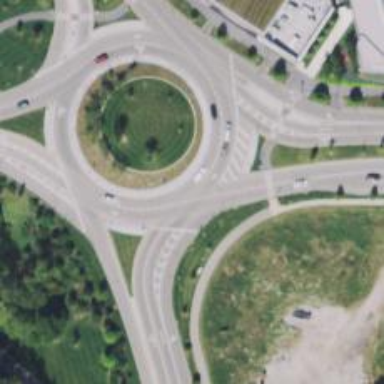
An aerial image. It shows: Roundabout on primary highway.